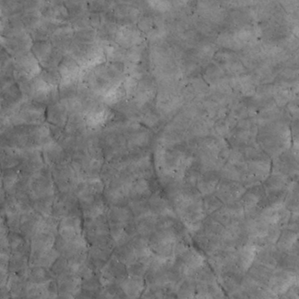
Label: non_frost